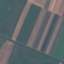
Land use / land cover: AnnualCrop